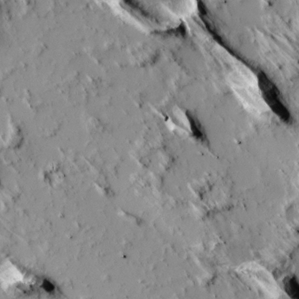
Label: non_frost